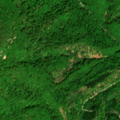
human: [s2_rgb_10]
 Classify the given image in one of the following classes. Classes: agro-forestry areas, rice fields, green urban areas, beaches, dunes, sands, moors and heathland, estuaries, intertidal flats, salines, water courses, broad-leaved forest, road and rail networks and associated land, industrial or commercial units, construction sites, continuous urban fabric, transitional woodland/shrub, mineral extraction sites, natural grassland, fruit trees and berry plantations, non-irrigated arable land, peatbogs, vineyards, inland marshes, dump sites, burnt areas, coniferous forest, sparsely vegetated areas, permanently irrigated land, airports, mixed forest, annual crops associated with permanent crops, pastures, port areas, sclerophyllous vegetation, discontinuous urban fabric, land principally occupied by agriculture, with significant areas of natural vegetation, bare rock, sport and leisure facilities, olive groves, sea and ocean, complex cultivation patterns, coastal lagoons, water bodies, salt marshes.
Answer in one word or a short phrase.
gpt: land principally occupied by agriculture, with significant areas of natural vegetation, broad-leaved forest